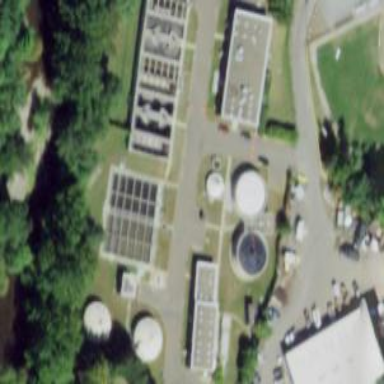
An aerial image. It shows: Wastewater plant.